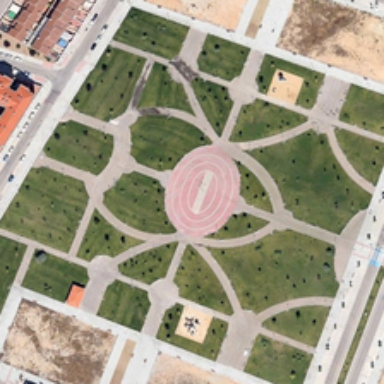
Several buildings are near an almost square square with green meadows and some small green trees .